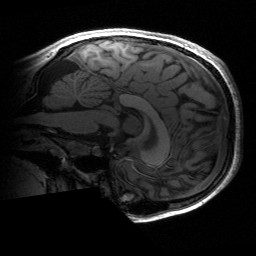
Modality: T1w
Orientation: sagittal
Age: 16
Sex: female
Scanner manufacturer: siemens
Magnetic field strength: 3 T
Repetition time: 2.53 s
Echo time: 0.00297 s